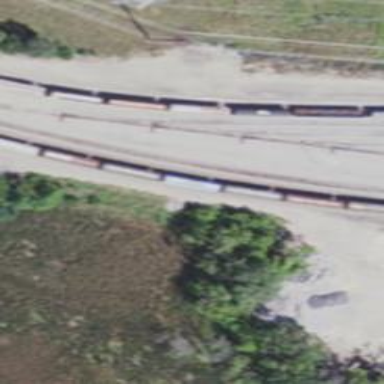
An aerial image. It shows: Railway yard used for servicing trains.